Field crop: tomato
Growth stage: 1
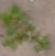
Species: portulaca